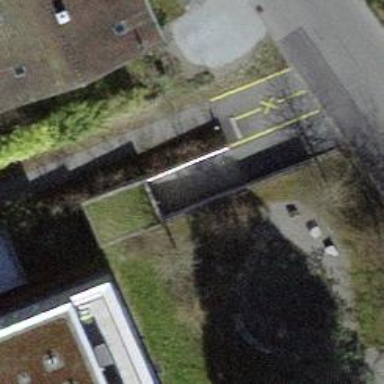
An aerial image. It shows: Parking entrance.